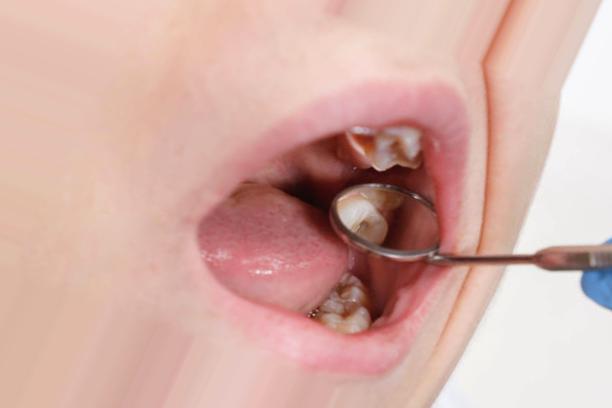
Condition: Caries